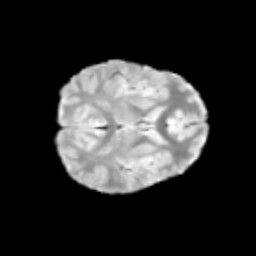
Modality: T2w
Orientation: axial
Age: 10
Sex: male
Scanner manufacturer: siemens
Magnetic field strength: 3 T
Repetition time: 3.8 s
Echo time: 0.07 s